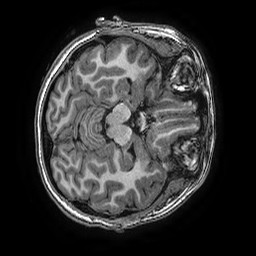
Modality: T1w
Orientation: axial
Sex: female
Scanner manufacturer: ge
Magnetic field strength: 3 T
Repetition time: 0.0077 s
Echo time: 0.003436 s